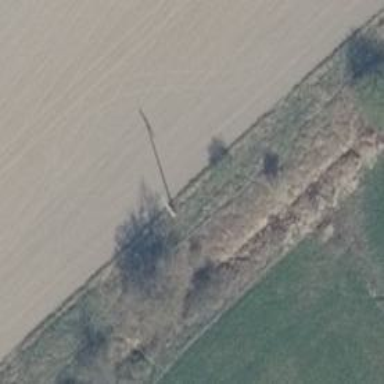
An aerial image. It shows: Minor power line.